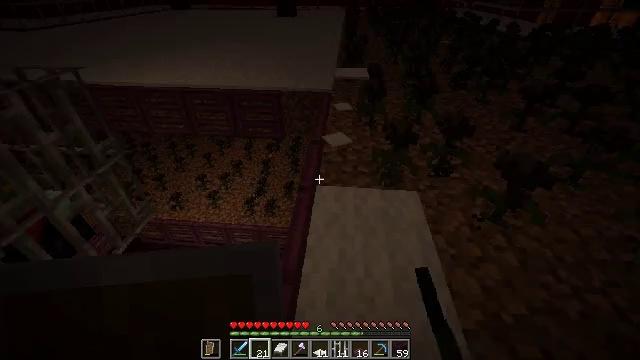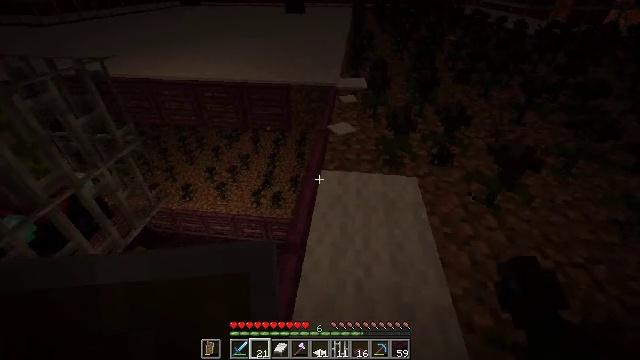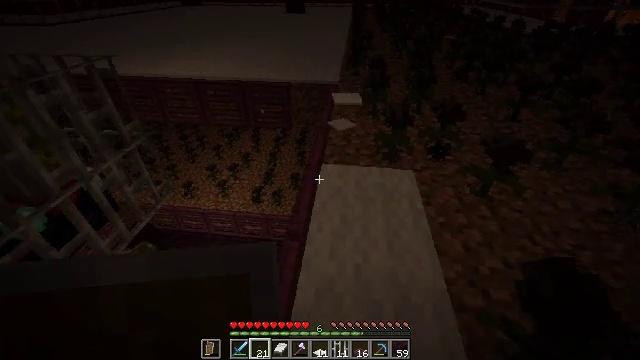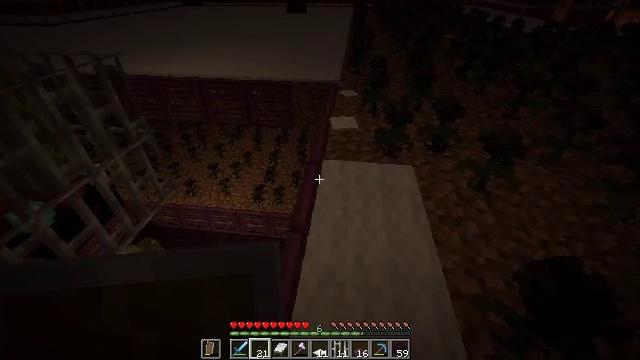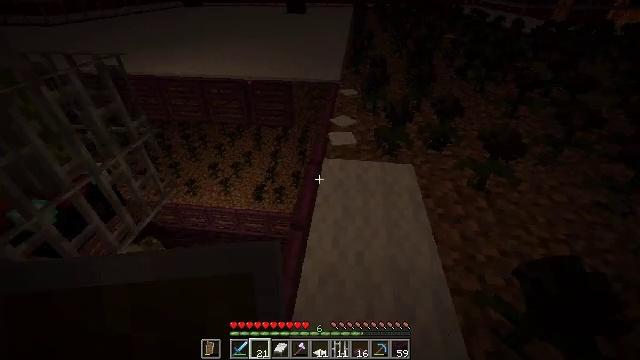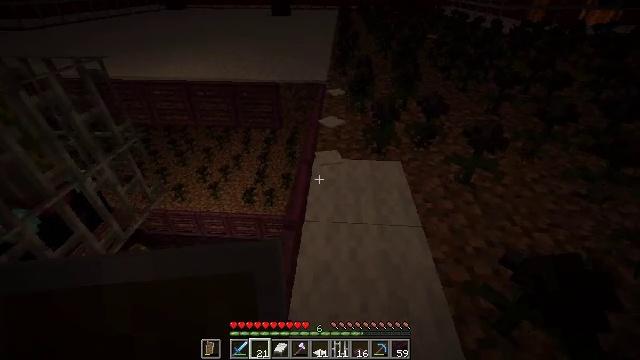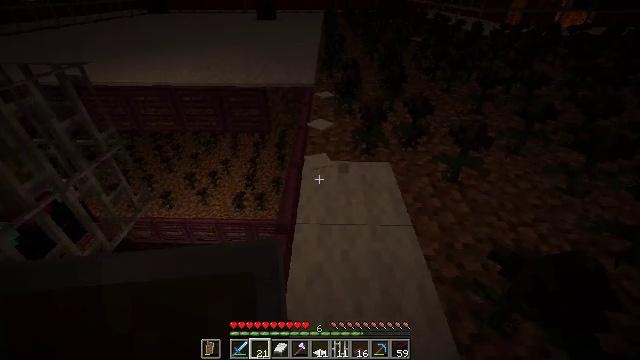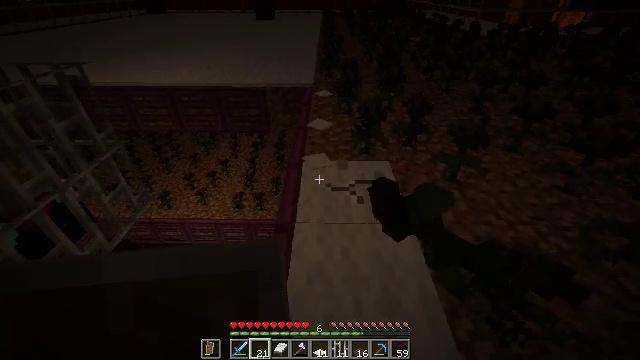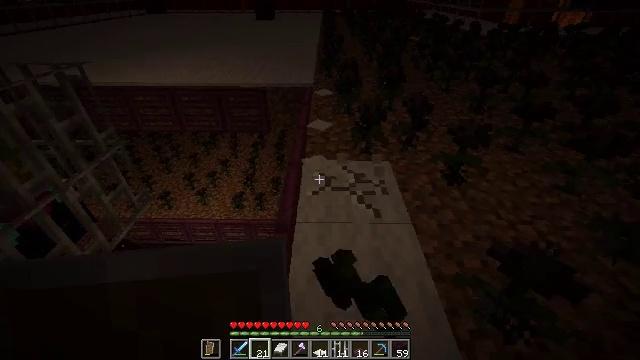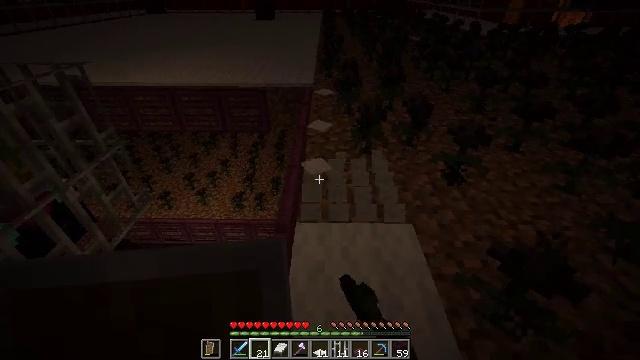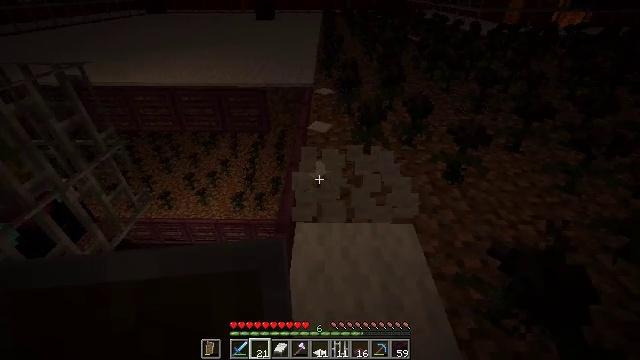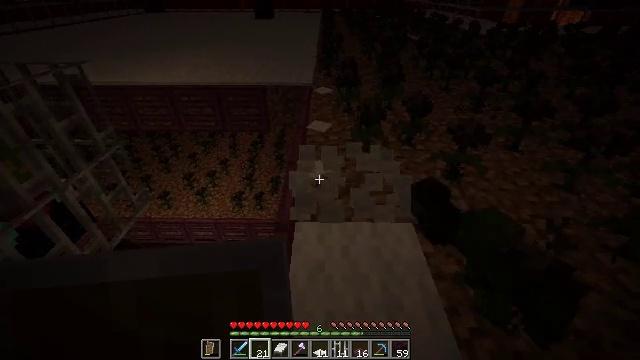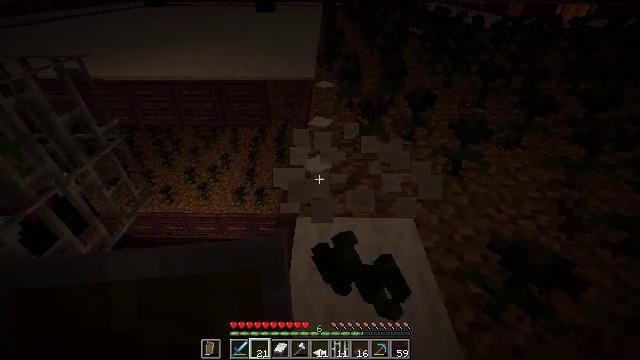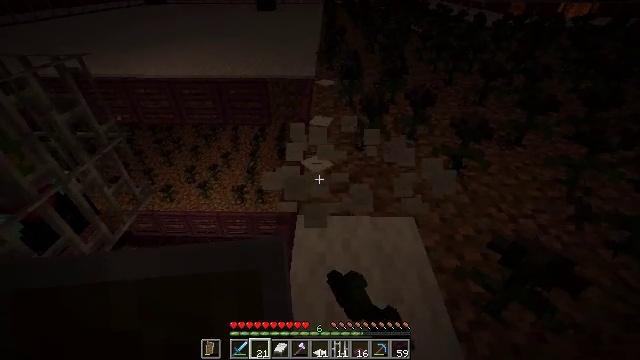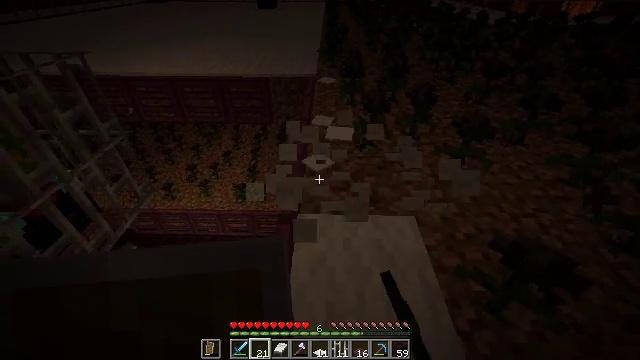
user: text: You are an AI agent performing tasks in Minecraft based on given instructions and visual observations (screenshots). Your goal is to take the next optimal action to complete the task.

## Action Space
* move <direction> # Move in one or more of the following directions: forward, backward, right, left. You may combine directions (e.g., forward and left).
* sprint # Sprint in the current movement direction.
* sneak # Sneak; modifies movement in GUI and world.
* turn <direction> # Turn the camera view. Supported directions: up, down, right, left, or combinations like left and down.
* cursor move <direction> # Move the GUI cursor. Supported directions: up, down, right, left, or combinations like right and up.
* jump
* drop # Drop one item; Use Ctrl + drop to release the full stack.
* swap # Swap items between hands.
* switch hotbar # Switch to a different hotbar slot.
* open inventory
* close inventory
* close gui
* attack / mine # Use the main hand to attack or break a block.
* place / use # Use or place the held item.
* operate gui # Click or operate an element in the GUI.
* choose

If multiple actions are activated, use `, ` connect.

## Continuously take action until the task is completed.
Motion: motion action
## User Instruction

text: Mine the white carpet.
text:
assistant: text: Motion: move back, turn left
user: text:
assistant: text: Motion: no_op
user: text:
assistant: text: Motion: no_op
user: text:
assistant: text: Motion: no_op
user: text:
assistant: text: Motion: turn right
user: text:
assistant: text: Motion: turn right, attack / mine
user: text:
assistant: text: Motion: attack / mine
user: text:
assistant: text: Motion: attack / mine
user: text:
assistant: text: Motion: attack / mine
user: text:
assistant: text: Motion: attack / mine
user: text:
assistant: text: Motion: attack / mine
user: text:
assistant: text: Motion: turn down, attack / mine
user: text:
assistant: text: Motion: attack / mine
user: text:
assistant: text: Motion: no_op
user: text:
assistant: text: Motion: use / place